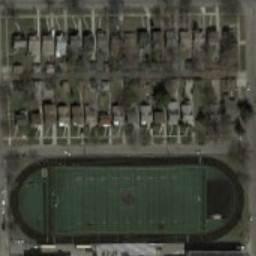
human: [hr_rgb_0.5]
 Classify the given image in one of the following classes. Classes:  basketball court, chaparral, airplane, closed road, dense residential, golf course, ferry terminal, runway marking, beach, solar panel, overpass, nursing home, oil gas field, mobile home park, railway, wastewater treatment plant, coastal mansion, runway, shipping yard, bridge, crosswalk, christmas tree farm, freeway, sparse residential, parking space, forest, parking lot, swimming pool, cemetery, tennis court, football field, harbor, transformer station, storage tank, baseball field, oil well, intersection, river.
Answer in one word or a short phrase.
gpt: football field